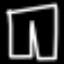
Label: pants